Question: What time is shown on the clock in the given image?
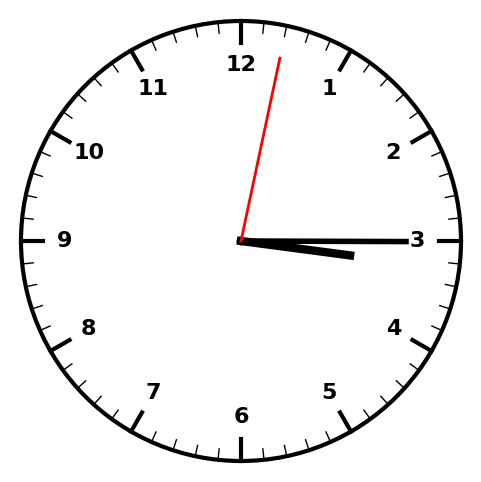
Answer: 03:15:02